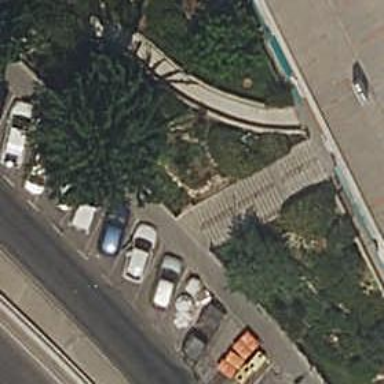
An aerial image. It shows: Sidewalk.